Question: Create the Service Configuration as:
'''
<system.serviceModel>
<services>
<service behaviorConfiguration="DefaultBehaviour"
name="DocumentManagementService.SharePointToSQL">
<endpoint address=""
binding="netTcpBinding" name="docManagementService"
contract="DocumentManagementService.ISharePointToSQL" />
<endpoint address="/mex"
binding="mexTcpBinding"
contract="IMetadataExchange" />
<host>
<baseAddresses>
<add baseAddress="net.tcp://127.0.0.1/DocManagementService" />
</baseAddresses>
</host>
</service>
</services>
<behaviors>
<serviceBehaviors>
<behavior name="DefaultBehaviour">
<serviceDebug includeExceptionDetailInFaults="true"/>
<serviceMetadata httpGetEnabled="true" httpGetUrl="http://127.0.0.1" />
</behavior>
</serviceBehaviors>
</behaviors>
</system.serviceModel>
'''
and to Host It:
'''
using (ServiceHost serviceHost = new ServiceHost(typeof(SharePointToSQL)))
{
serviceHost.Open();
foreach (var endPoints in serviceHost.Description.Endpoints)
{
Console.WriteLine(endPoints.Address);
}
}
'''
I am able to see the endpoint address while hosting the application through console:

But when I am trying to add the service using wcftestclient , getting the error:
'''
Error:
Cannot obtain Metadata from net.tcp://127.0.0.1/DocManagementService/mex If this
is a Windows (R) Communication Foundation service to which you have access,
please check that you have enabled metadata publishing at the specified address.
'''
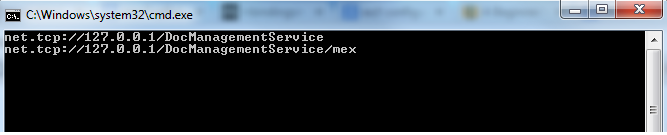
Answer: Just Updated the code to host the application:
'''
using (ServiceHost serviceHost = new ServiceHost(typeof(SharePointToSQL)))
{
serviceHost.Open();
foreach (var endPoints in serviceHost.Description.Endpoints)
{
Console.WriteLine(endPoints.Address);
}
Console.ReadKey();
serviceHost.Close();
}
'''
Moved the Console Read and Host Close inside using block and worked. Other wise service was closing and then waiting for the console read . And no proxy could be created as service was already shut.